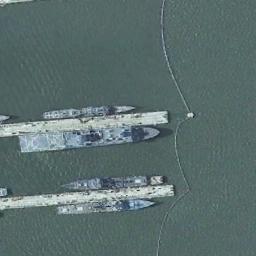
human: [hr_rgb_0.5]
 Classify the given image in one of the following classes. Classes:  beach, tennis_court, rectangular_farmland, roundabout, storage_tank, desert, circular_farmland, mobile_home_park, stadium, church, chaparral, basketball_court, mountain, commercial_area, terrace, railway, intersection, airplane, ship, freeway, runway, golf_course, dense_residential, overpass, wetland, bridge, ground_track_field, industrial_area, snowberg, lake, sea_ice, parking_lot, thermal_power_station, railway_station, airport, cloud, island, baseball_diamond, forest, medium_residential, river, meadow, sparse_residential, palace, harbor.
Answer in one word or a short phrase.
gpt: ship